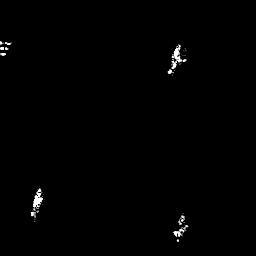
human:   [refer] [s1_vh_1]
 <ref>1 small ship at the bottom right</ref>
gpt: <box>[[66, 85, 74, 94, 0]]</box>